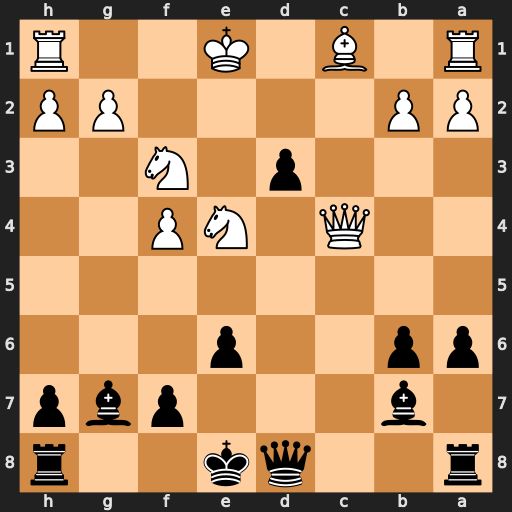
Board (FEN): r2qk2r/1b3pbp/pp2p3/8/2Q1NP2/3p1N2/PP4PP/R1B1K2R
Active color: b
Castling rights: KQkq
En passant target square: -
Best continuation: Rc8 Qb4 Bf8